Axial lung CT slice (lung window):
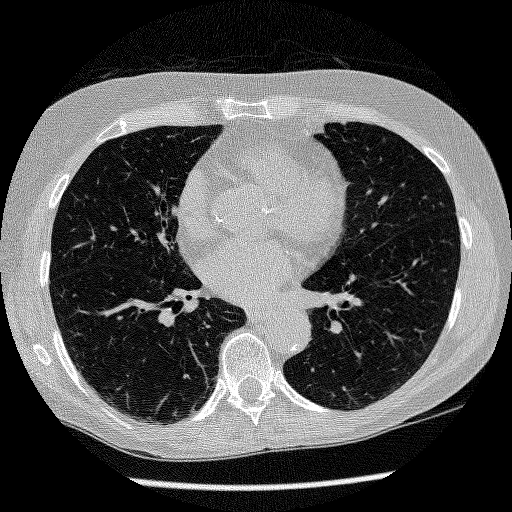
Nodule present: no